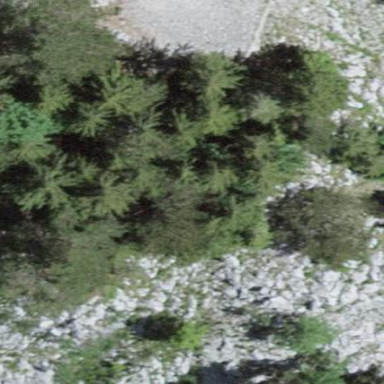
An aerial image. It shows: Forest area.